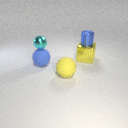
small blue metal cylinder to the right of small cyan metal sphere